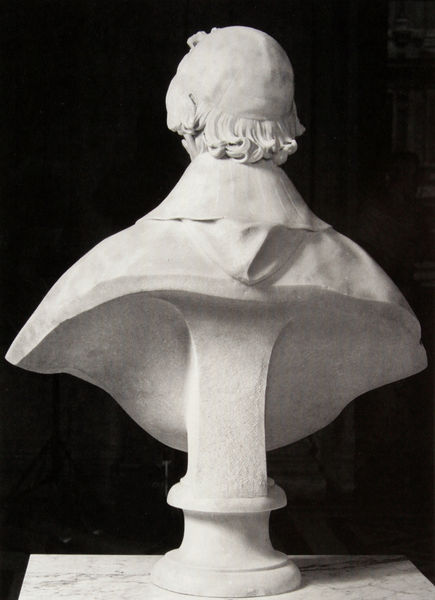
Titel: Porträt Kardinal Armand-Jean du Plessis, Herzog von Richelieu (Rückansicht)
Künstler: Gianlorenzo Bernini
Standort: Paris
Institution: Musée du Louvre
Schlagwörter: fuß, kopf, mann, umhang, weiß, brust, frisur, grau, haar, hell, hut, marmor, rücken, schwarz, säule, tisch, haube, kappe, mütze, falten, kragen, sockel, stein, portrait, porträt, kirche, geistlicher, gewand, haare, mantel, locken, schulter, schultern, rund, skulptur, statue, kopfbedeckung, rückenansicht, ansicht, nacken, bishop, cardinal, church, hat, papst, pope, priest, religious, white, black, collar, dark, grey, hair, old, painting, room, table, büste, oil painting, brown, plastik, platte, podest, hinterkopf, ring, stola, foto, fotografie, photographie, stütze, rechteck, rückseite, hinten, blanc, noir, tete, haarkranz, kardinal, photo, von hinten, rückansicht, man, roman, stone, dos, head, stand, ständer, view, basis, bust, cap, saint, standfuß, curls, curl, plaster, sculpture, kapuze, marble, still life, kirhce, human, cape, cloak, neck, hinteransicht, stele, piedestal, art, back, monk, religion, god, shoulders, skapulier, buste, pillar, kleriker, bernini, carving, pedestal, marbre, marmorbüste, farnese, kof, angle, photograph, base, sacral, bischof, buest, foro, mamor, catholic, clergy, hood, ivory, tbüste, carved, support, behind, nonsense, three-dimensional, in the round, carve, rear, backside, display, friar, haare#kragen, podium, vein, churc, preist, epitaph, stind, i don't know this shit..., faced, cardinaldi, michelangerlo, richelieu, 1730, reverse, bist, roumd, cardiinal, arriere, soudlers